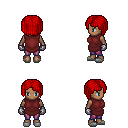
a pixel art fantasy rpg character, female body template, human, dark skin, maroon tunic, magenta pants, red pageboy hairstyle, metal gloves, white slippers, four views (front, back, left, right), 2x2 character sprite sheet, small pixel art, hard edges, no anti-aliasing